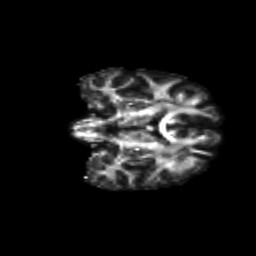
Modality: FA
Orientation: coronal
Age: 61
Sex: female
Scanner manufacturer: siemens
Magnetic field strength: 3 T
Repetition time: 4.71 s
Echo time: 0.0906 s